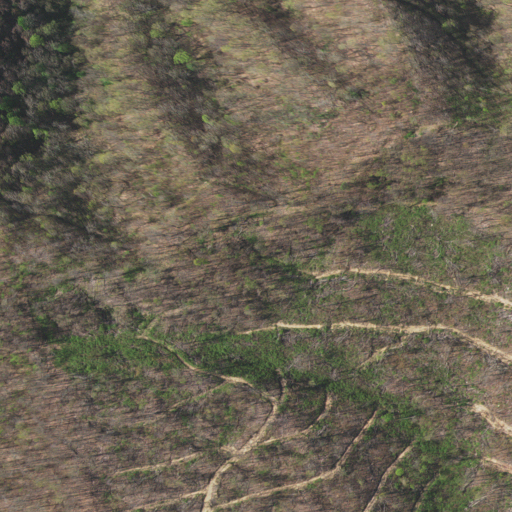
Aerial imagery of gap in Virginia named Shannon Gap containing deciduous forest, shrub, and grassland